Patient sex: M
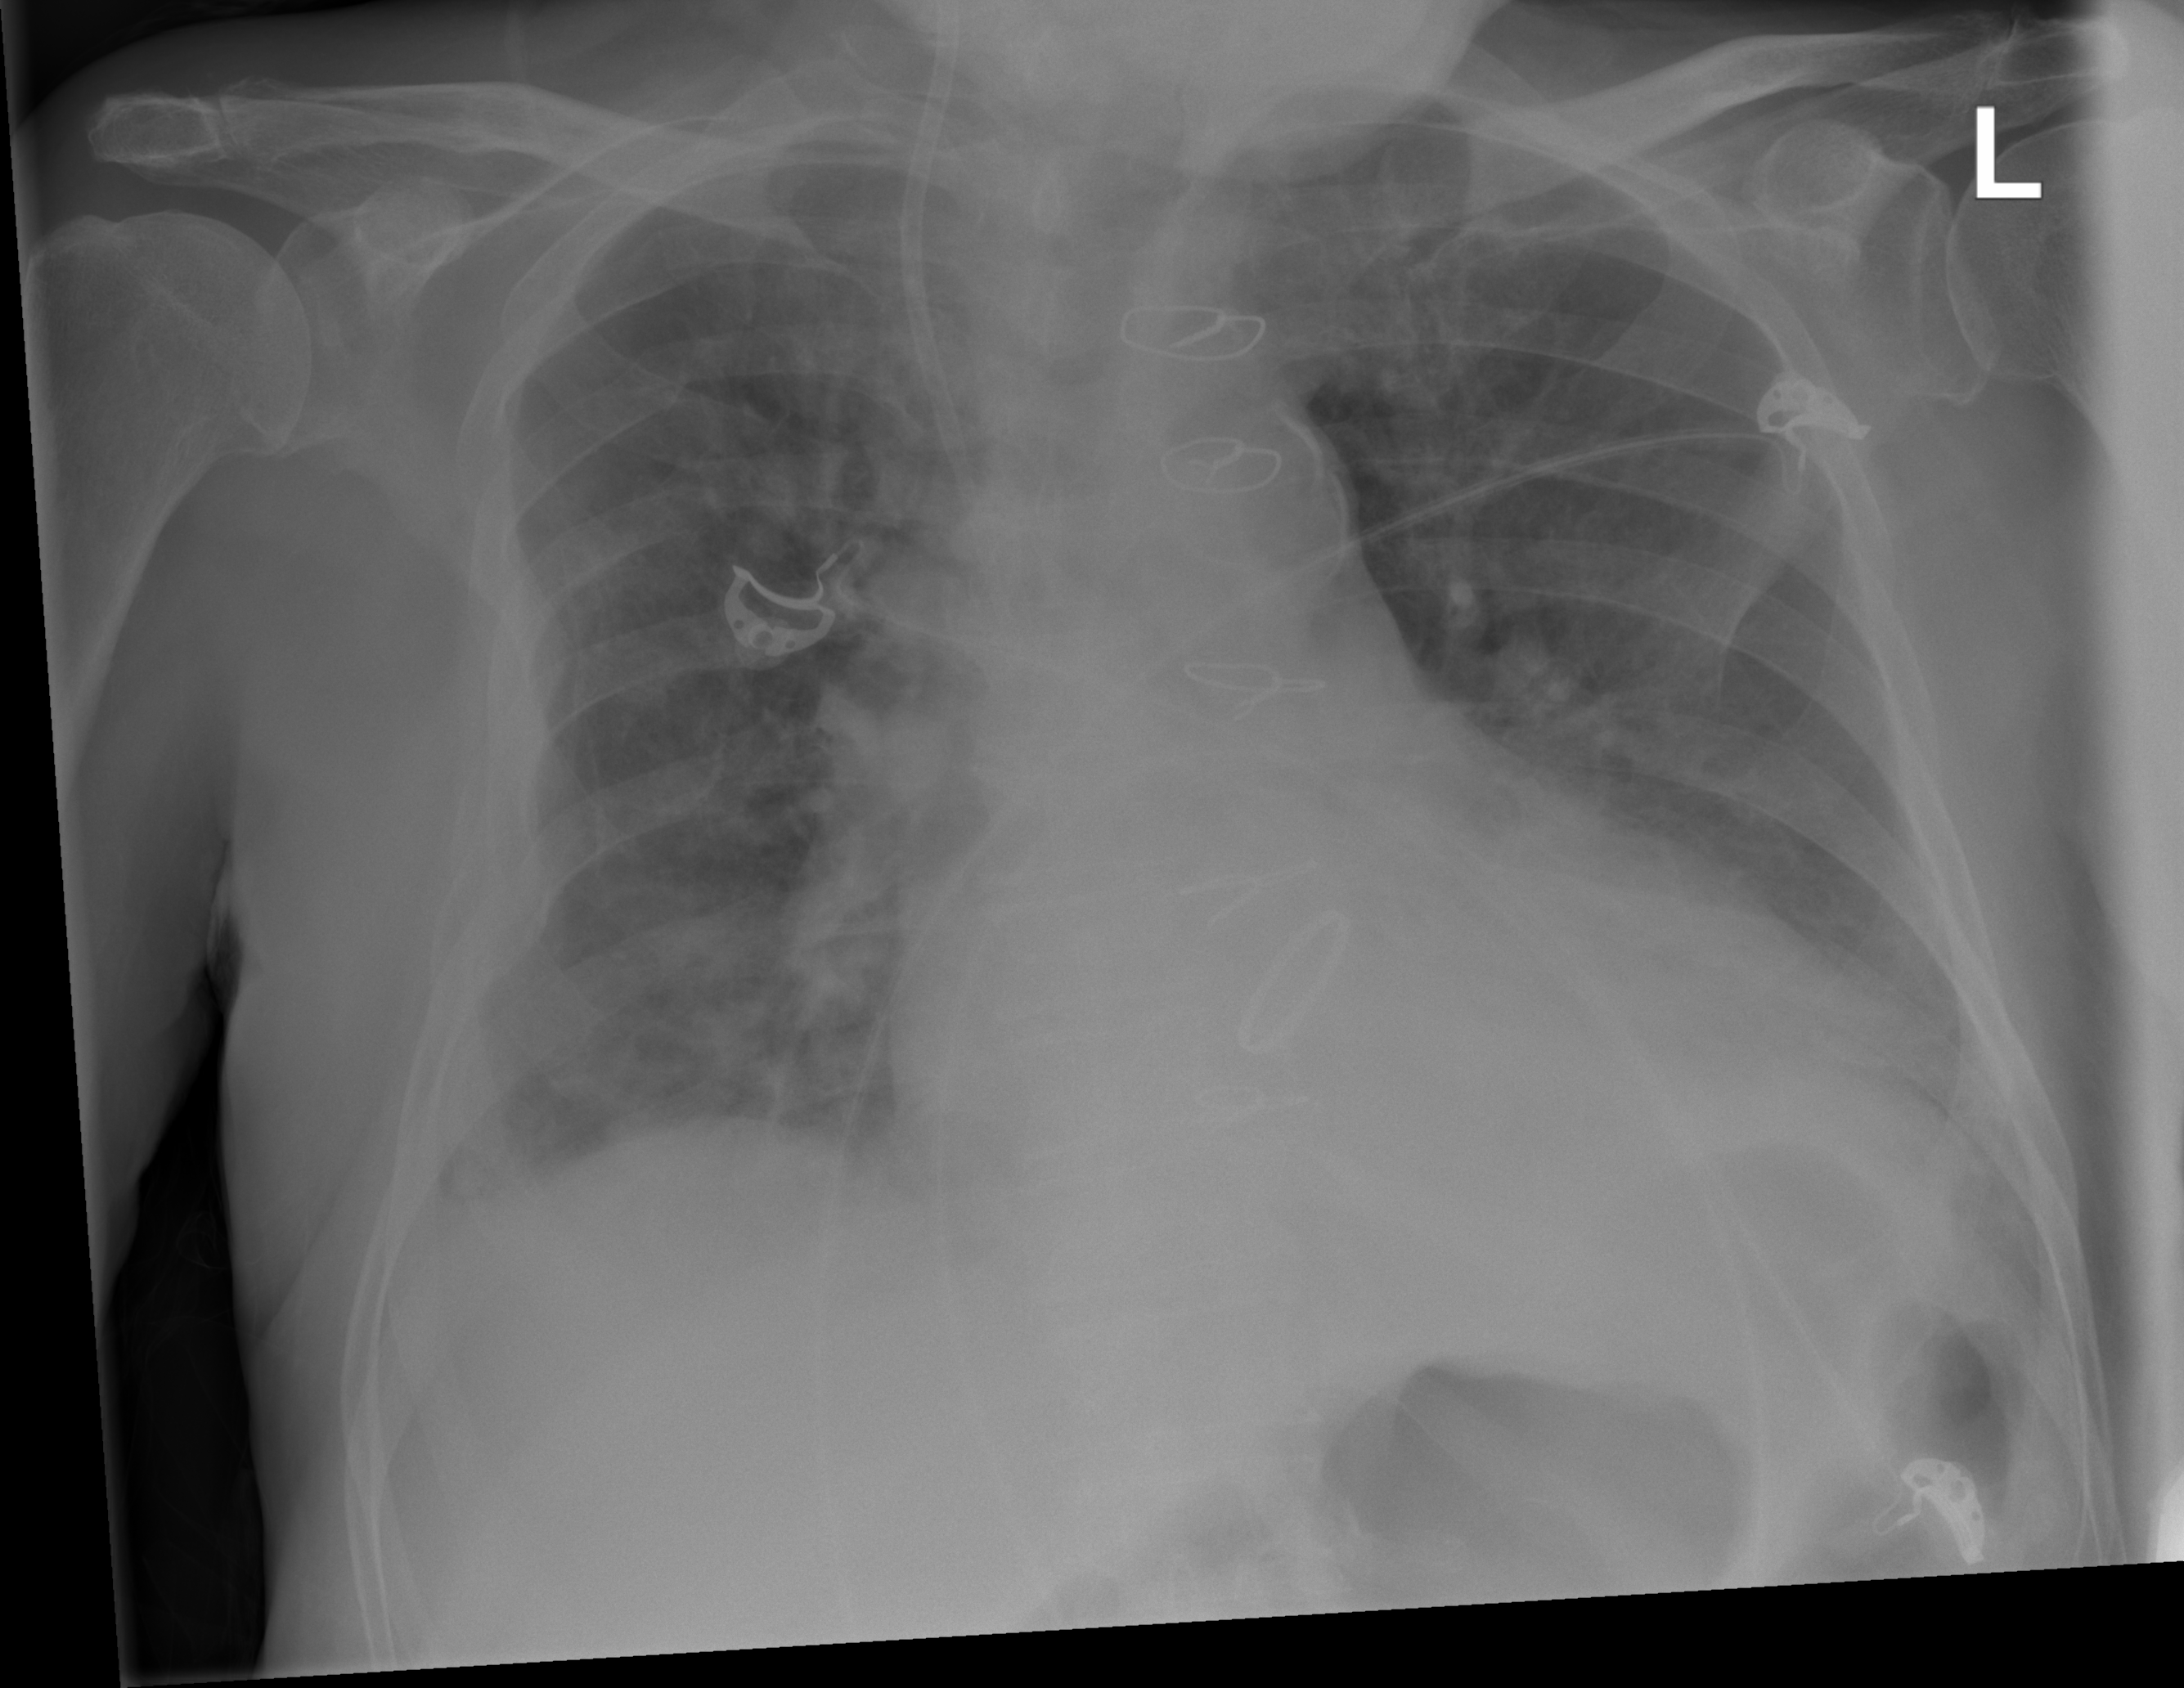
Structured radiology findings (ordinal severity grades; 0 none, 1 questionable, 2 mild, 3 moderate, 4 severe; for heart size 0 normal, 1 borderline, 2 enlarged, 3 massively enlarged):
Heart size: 2
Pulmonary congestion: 0
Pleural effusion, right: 1
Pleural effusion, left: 1
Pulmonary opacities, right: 2
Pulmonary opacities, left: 0
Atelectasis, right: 2
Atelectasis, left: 1